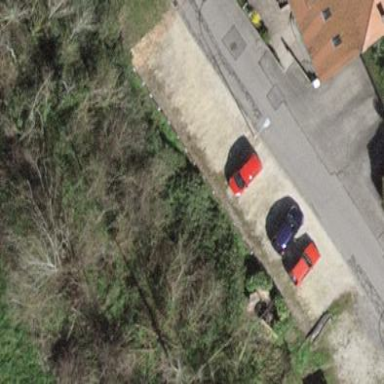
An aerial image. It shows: Street side parking area.